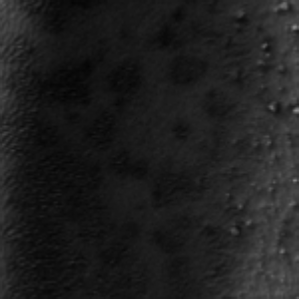
Label: frost